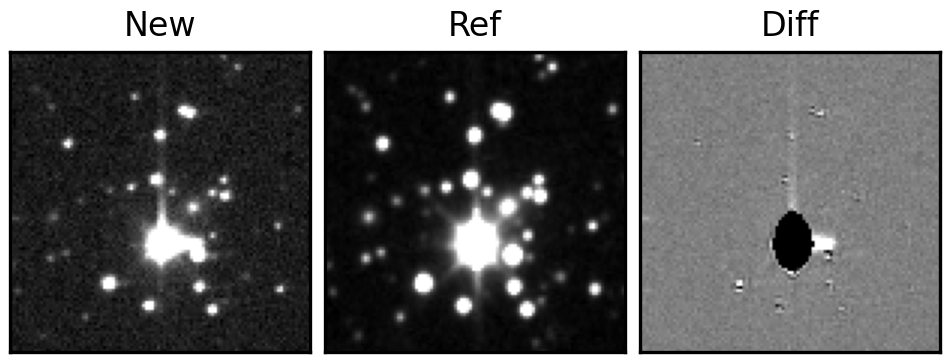
Label: bogus